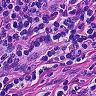
Metastatic tissue present: no